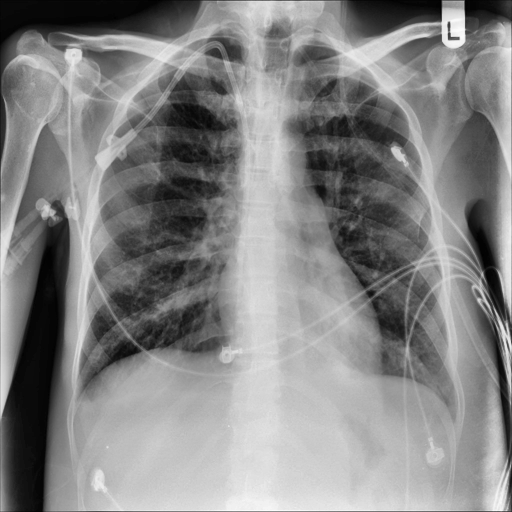
Finding: NORMAL